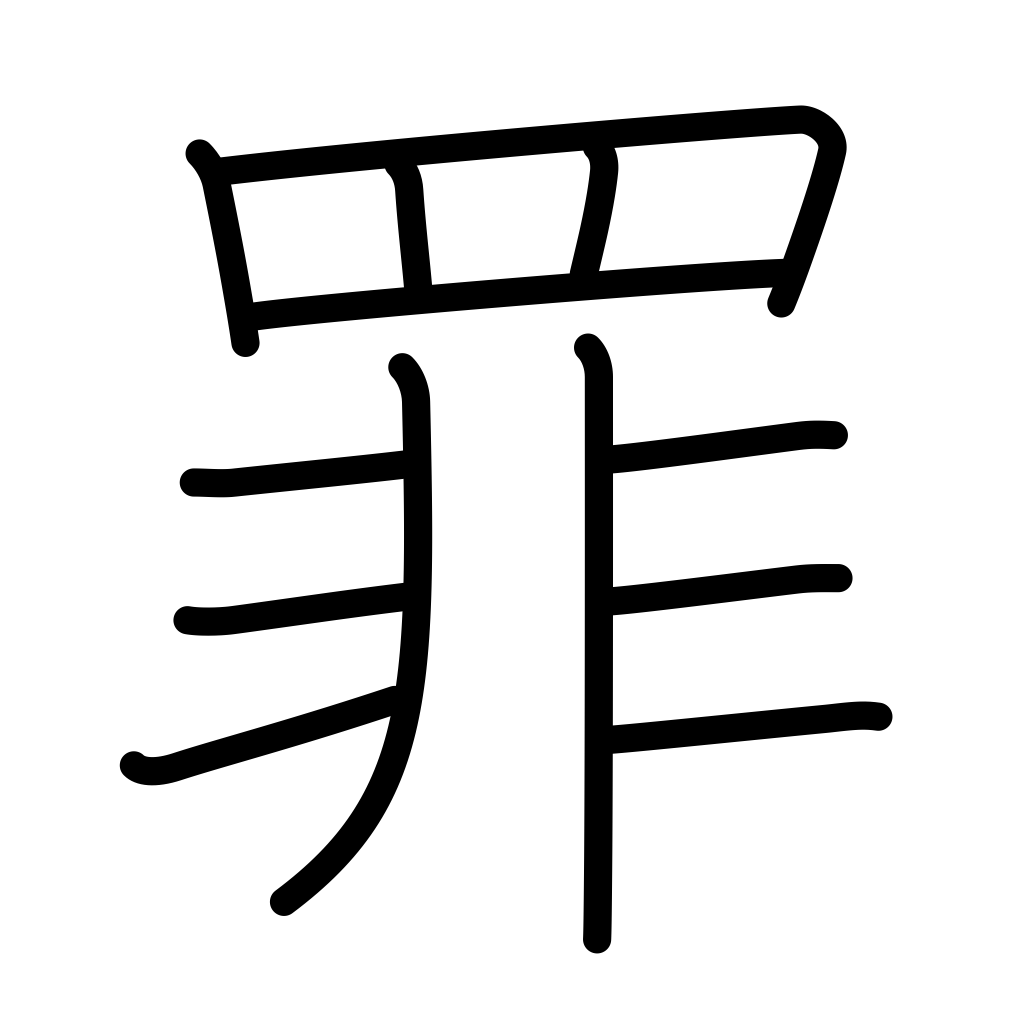
Meaning: guilt, sin, crime, fault, blame, offense